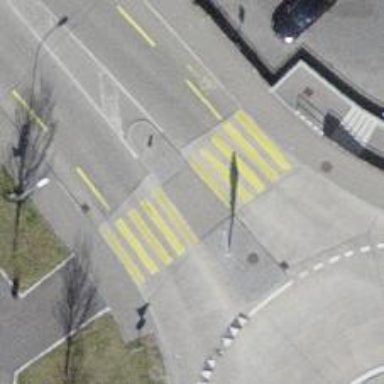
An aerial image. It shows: Marked crossing with pedestrian island.